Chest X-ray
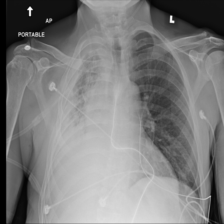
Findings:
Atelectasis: negative
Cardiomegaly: negative
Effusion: negative
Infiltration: positive
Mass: negative
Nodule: negative
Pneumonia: negative
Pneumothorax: negative
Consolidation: negative
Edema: negative
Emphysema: negative
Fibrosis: negative
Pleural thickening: positive
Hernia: negative